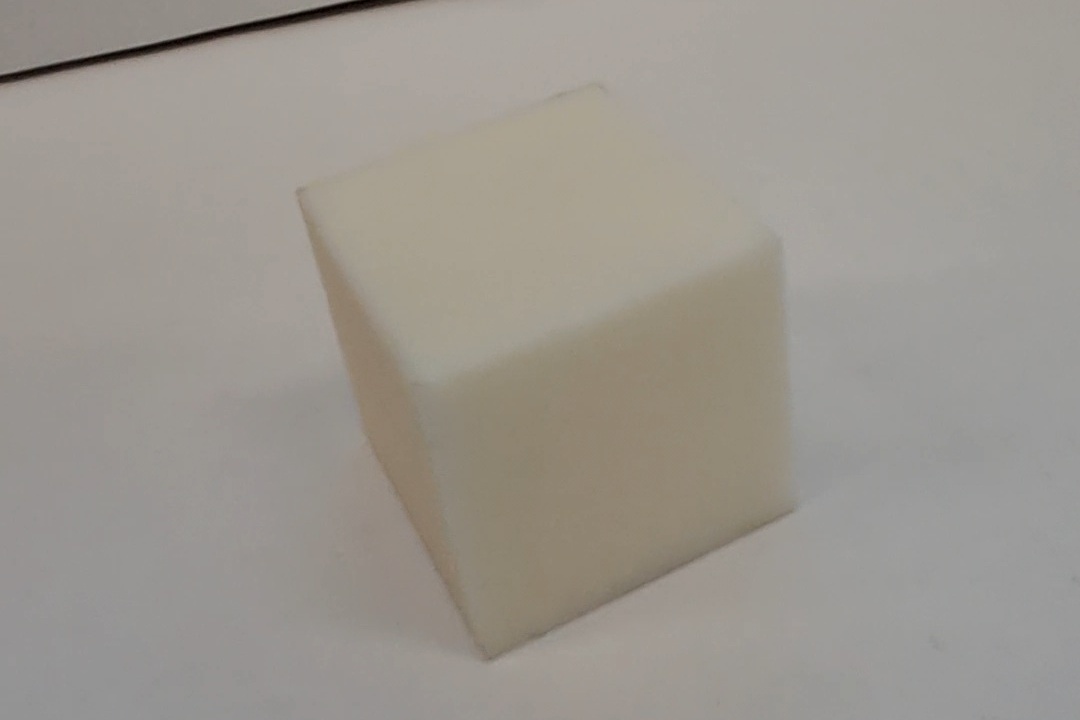
Label: Cuboid